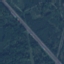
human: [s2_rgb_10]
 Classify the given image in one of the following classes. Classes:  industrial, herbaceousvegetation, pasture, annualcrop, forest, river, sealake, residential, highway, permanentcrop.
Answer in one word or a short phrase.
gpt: Highway